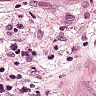
Metastatic tissue present: yes